Question: As a beginner in Python i must understand this code:
'''
from settings import PROJECT_ROOT
'''
--> I am trying in the Python Shell to type this but Python gives me a Traceback even though i have such a module
'''
DATABASES = {
'default': {
'ENGINE': 'django.db.backends.postgresql_psycopg2', # Add 'postgresql_psycopg2', 'mysql', 'sqlite3' or 'oracle'.
'NAME': '', # Or path to database file if using sqlite3.
'USER': '', # Not used with sqlite3.
'PASSWORD': '', # Not used with sqlite3.
'HOST': '', # Set to empty string for localhost. Not used with sqlite3.
'PORT': '', # Set to empty string for default. Not used with sqlite3.
}
}
'''
--> I want to use sqlite the db that is built into Python but i really can't understand what i must do
Pardon me for the basicness of the question but i feel overwhelmed by the task i have in Python these days.
For reasons of completness this is all the code in the module which is called 'settings.py':
'''
from settings import PROJECT_ROOT
DEBUG = True
TEMPLATE_DEBUG = DEBUG
DATABASES = {
'default': {
'ENGINE': 'django.db.backends.postgresql_psycopg2', # Add 'postgresql_psycopg2', 'mysql', 'sqlite3' or 'oracle'.
'NAME': '', # Or path to database file if using sqlite3.
'USER': '', # Not used with sqlite3.
'PASSWORD': '', # Not used with sqlite3.
'HOST': '', # Set to empty string for localhost. Not used with sqlite3.
'PORT': '', # Set to empty string for default. Not used with sqlite3.
}
}
# Make this unique, and don't share it with anybody.
SECRET_KEY = ''
# Python dotted path to the WSGI application used by Django's runserver; added in v1.4
WSGI_APPLICATION = 'wsgi.application'
############### PYSEC specific variables
# assumes this directory exists
DATA_DIR = "%s/pysec/data/" % PROJECT_ROOT
'''
UPDATE
I dont want to stress your already overstressed patience but why does it keep telling me the 'SECRET_KEY' value is empty? I put
'''
# Make this unique, and don't share it with anybody.
SECRET_KEY = 'sdfgtardyure34654356435'
'''
and it gives me ths in text
'''
raise ImproperlyConfigured("The SECRET_KEY setting must not be empty.")
'''
Here it is in a pic in the 'cmd'

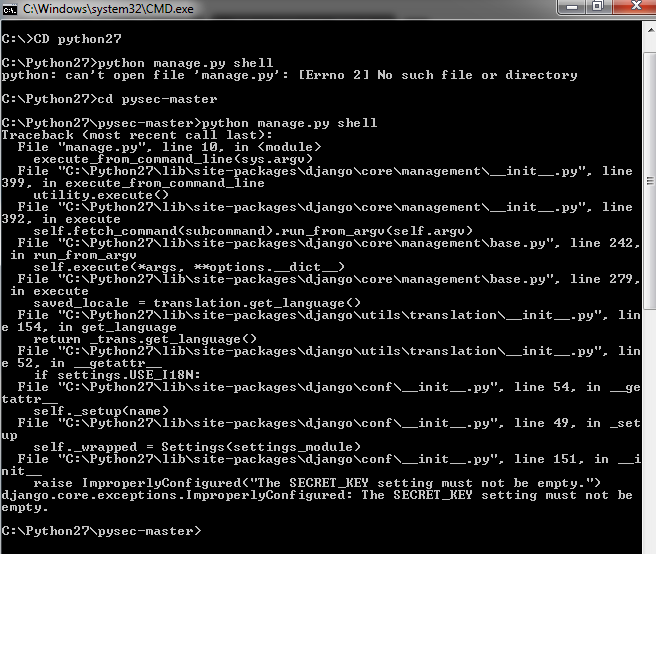
Answer: Try using 'python manage.py shell' to open the python shell.
Usually the 'settings.py' file reside inside the project root directory, so in order to import the 'PROJECT_ROOT' variable, you can use 'from project_name.settings import PROJECT_ROOT'
To use the sqlite engine, change the 'DATABASES' dictionary to:
'''
DATABASES = {
'default': {
'ENGINE': 'django.db.backends.sqlite3',
'NAME': os.path.join(PROJECT_ROOT, '/project_database/db_name.sqlite3'),
}
}
'''
There's no stress. Like a tip, see this <URL> question to add the python files to the win path variable, this help you to avoid to put your projects inside c:PythonXX, and use another directory instead.
I've take a look at the linked github project, and it seems to explain inside the README file that you must add a SECRET_KEY and a DATA_DIR variables.
Here's a workaround I've done to get work that project:
'''
$ git clone https://github.com/lukerosiak/pysec.git
$ cd pysec
$ ls # the dir command when on Windows
README.md
TODO.md
local_settings-example.py
manage.py*
pysec/
requirements.txt
settings.py*
$ cp local_settings-example.py local_settings.py
'''
Edit the 'local_settings.py' file and modify the SECRET_KEY and DATA_DIR variables:
'''
SECRET_KEY = '@r65u-33&#2v3vu-e^h-%u4kg=g9y5z'
DATA_DIR = '/home/slacker/pysec/project_database' # or something like: C:\users osh\pysec'''
project_database
Run:
'''
$ python manage.py syncdb
'''
I hope it can help!